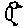
Label: bird